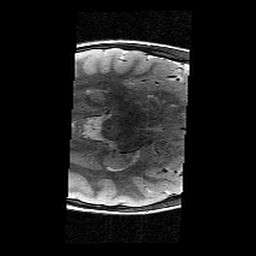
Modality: T2w
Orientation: axial
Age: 9
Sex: male
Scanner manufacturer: siemens
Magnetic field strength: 3 T
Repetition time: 9.23 s
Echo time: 0.067 s